Aerial crown-view tile of a tropical tree (Barro Colorado Island, Panama), acquired 20250915:
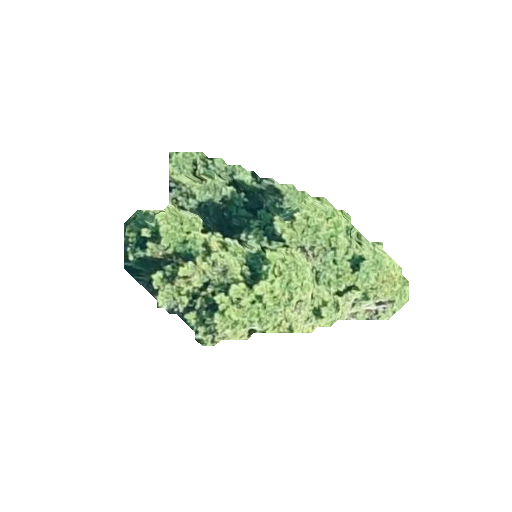
Species: Terminalia oblonga
GBIF accepted scientific name: Terminalia oblonga
Crown area: 50.495 m²